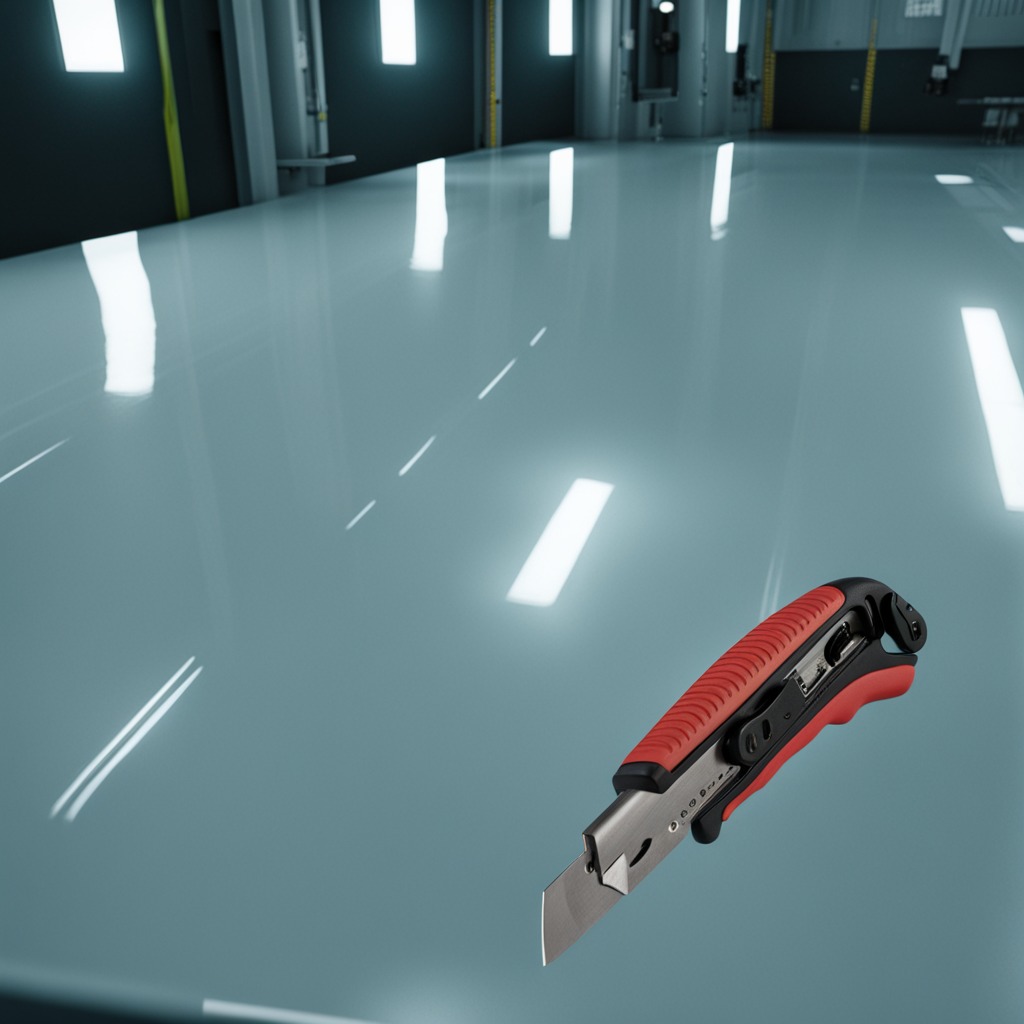
A utility knife is lying on a high-gloss table in a ship maintenance bay industrial lighting.